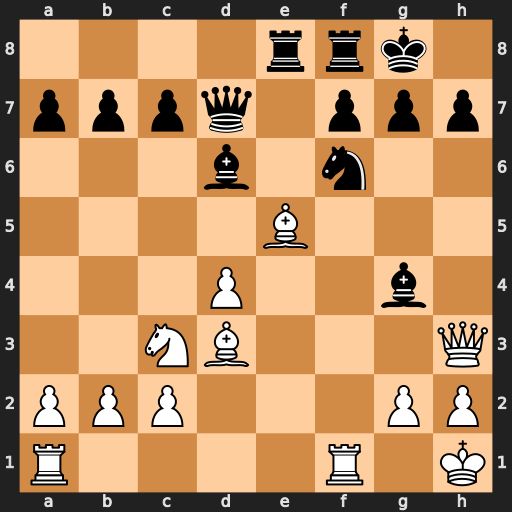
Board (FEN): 4rrk1/pppq1ppp/3b1n2/4B3/3P2b1/2NB3Q/PPP3PP/R4R1K
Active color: w
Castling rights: -
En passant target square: -
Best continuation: Qh4 Bxe5 Rxf6 h6 dxe5